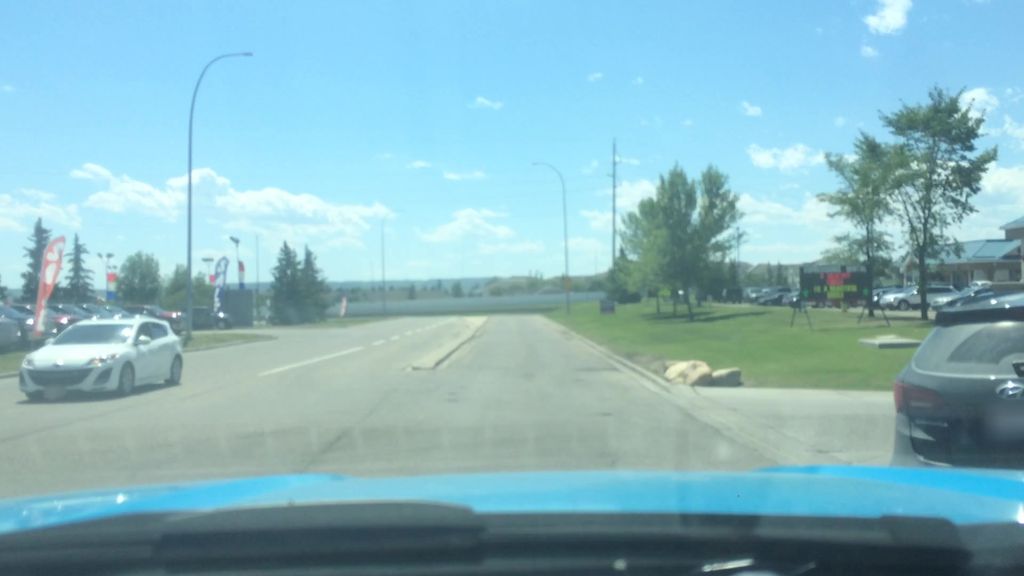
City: calgary